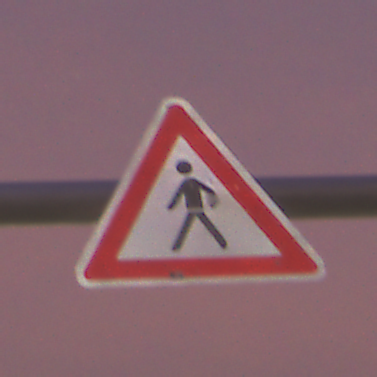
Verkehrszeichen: FussgaengerRechts
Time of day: SunriseSunset
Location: Outdoor (Urban)
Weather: PartlyCloudy
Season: NotSpecified
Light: Artificial